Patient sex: F
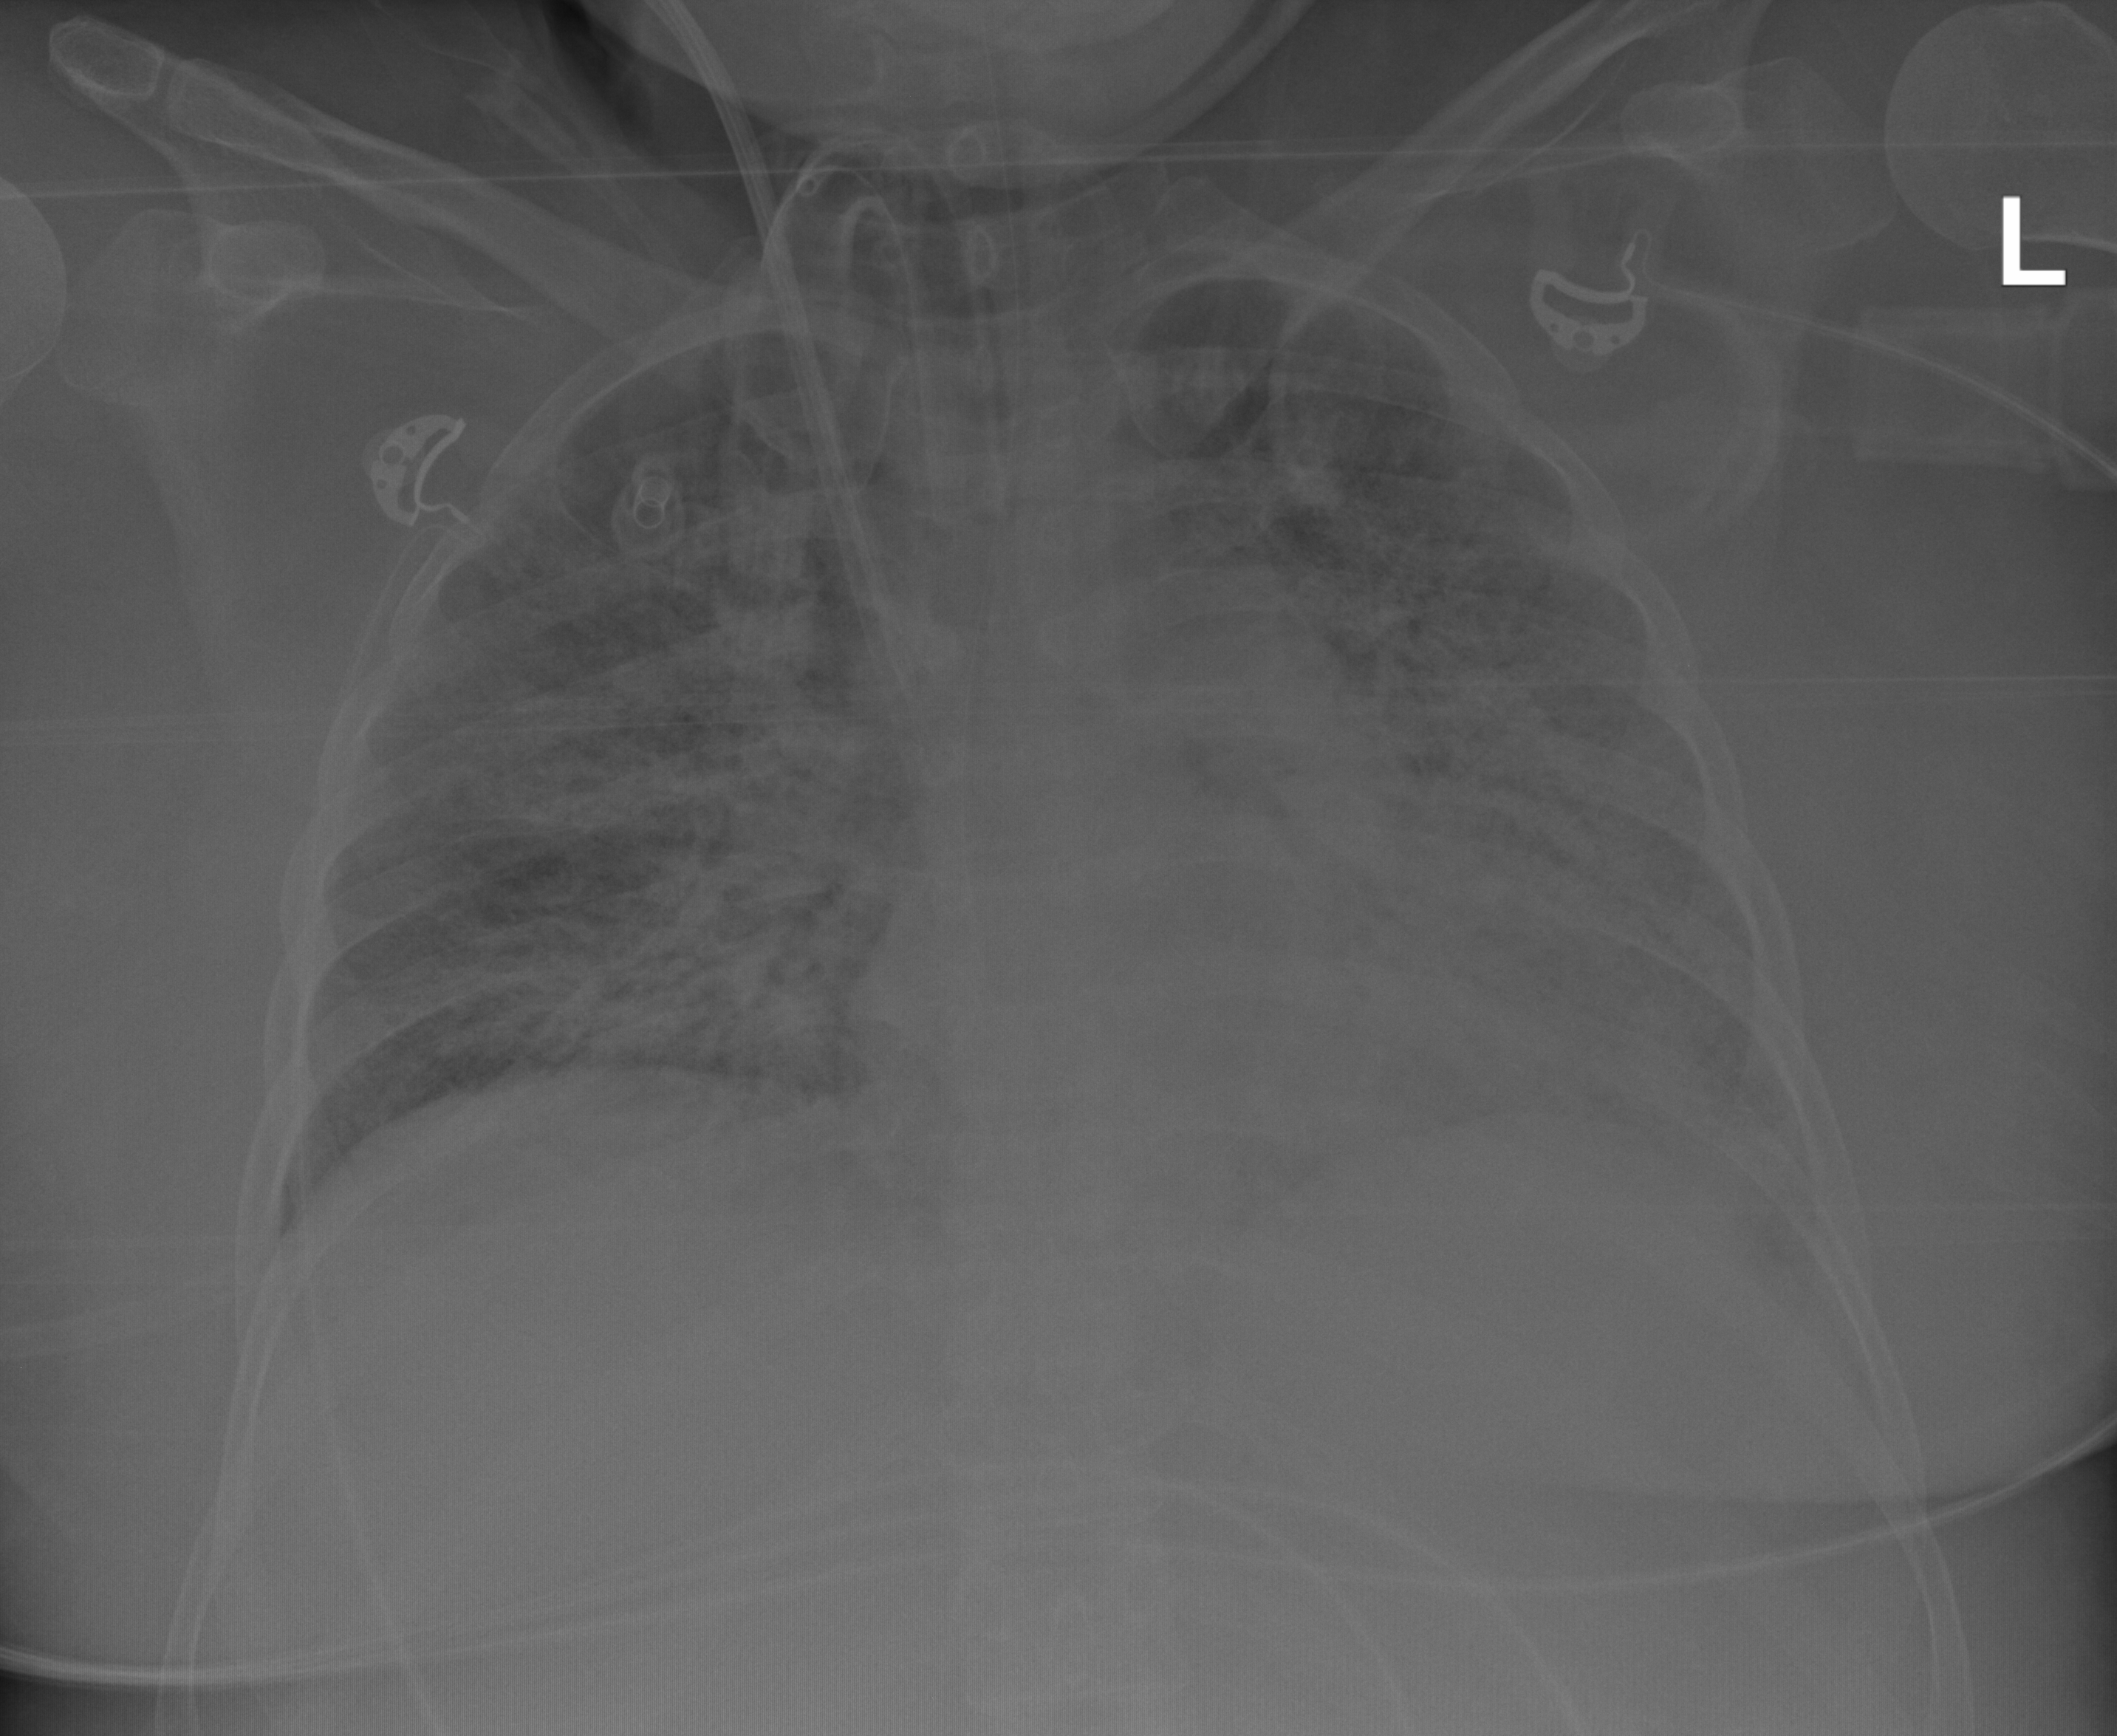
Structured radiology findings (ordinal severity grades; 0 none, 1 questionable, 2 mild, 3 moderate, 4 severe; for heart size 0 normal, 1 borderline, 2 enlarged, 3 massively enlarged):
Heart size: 0
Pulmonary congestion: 2
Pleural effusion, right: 0
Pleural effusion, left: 2
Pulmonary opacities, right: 3
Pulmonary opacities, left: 3
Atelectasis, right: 3
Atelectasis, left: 3